The image is an STFT spectrogram (time versus frequency) of a rolling-element bearing's vibration signal. Based on the visible evidence, which condition applies: normal, inner_race, outer_race, ball?
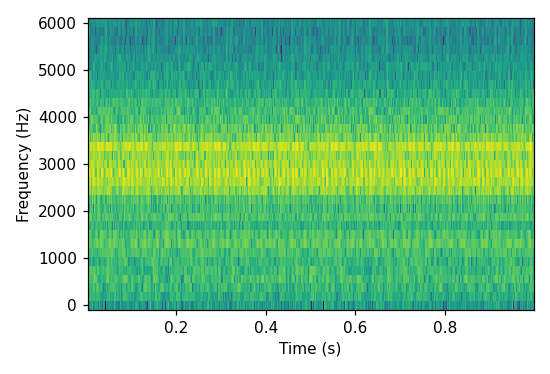
Answer: outer_race